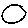
Label: circle